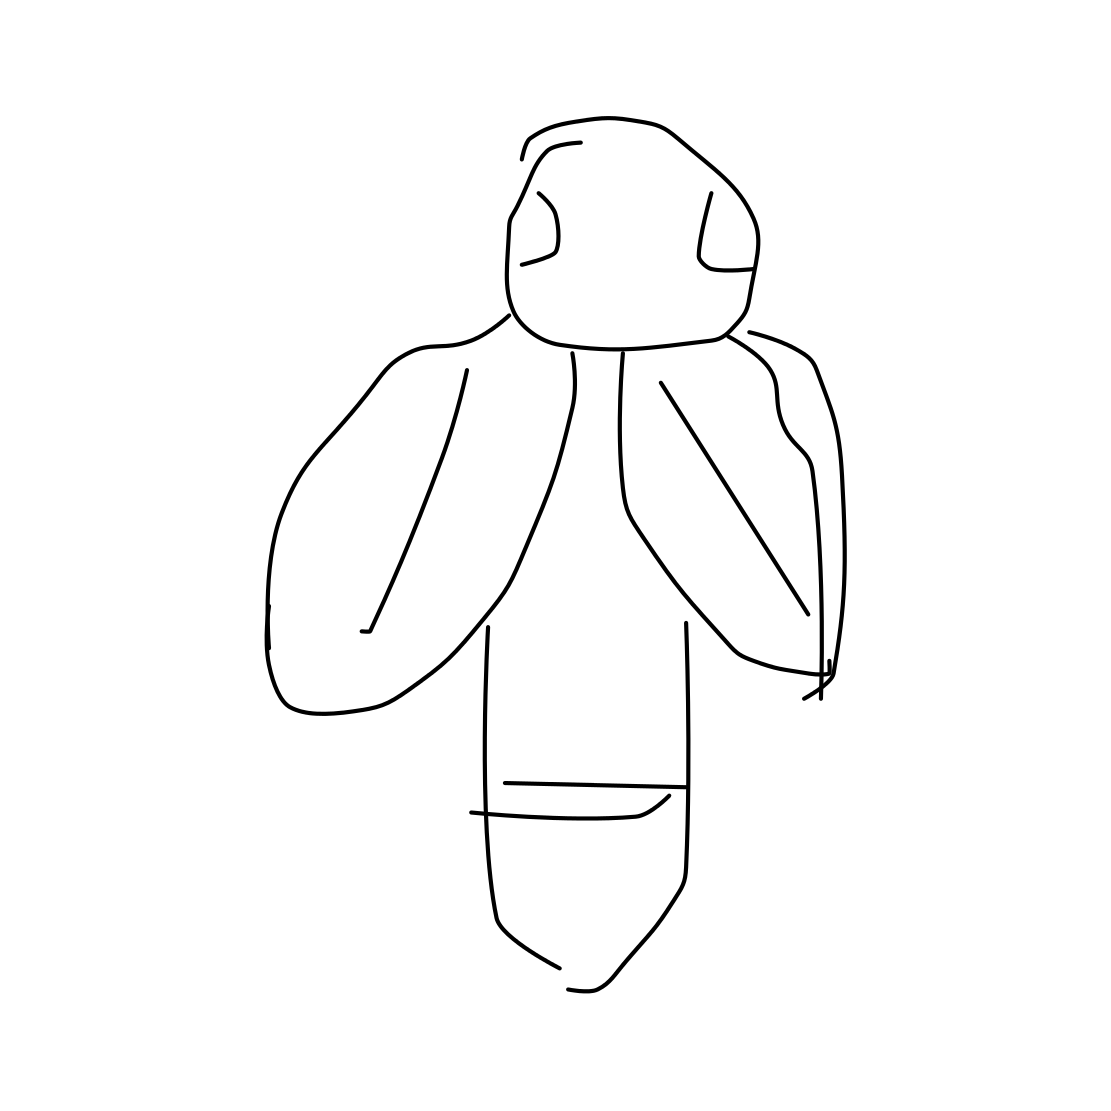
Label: bee